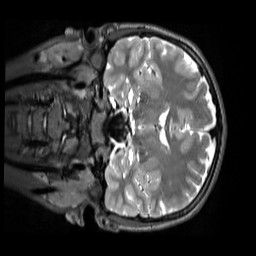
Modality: T2w
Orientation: coronal
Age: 13
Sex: female
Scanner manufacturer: siemens
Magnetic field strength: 3 T
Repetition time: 3.2 s
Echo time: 0.408 s